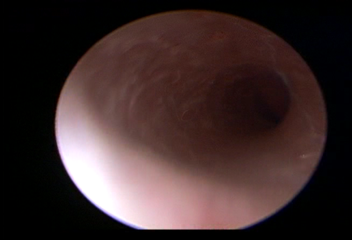
Modality: WLC
Class: Normal mucosa
Bladder cancer association: No